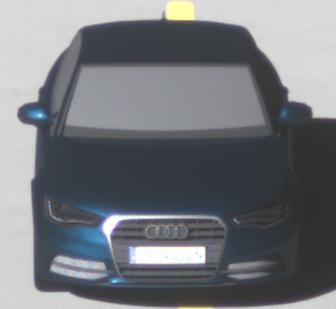
Make: Audi
Model: A6 2.0 TFSI
Detailed model: A6 (C7) Limousine
Model produced from: 2011/10
Model produced until: 2014/09
Doors: 4
Color: blue
Road condition: dry road
Daytime: midday
Contrast: high contrast